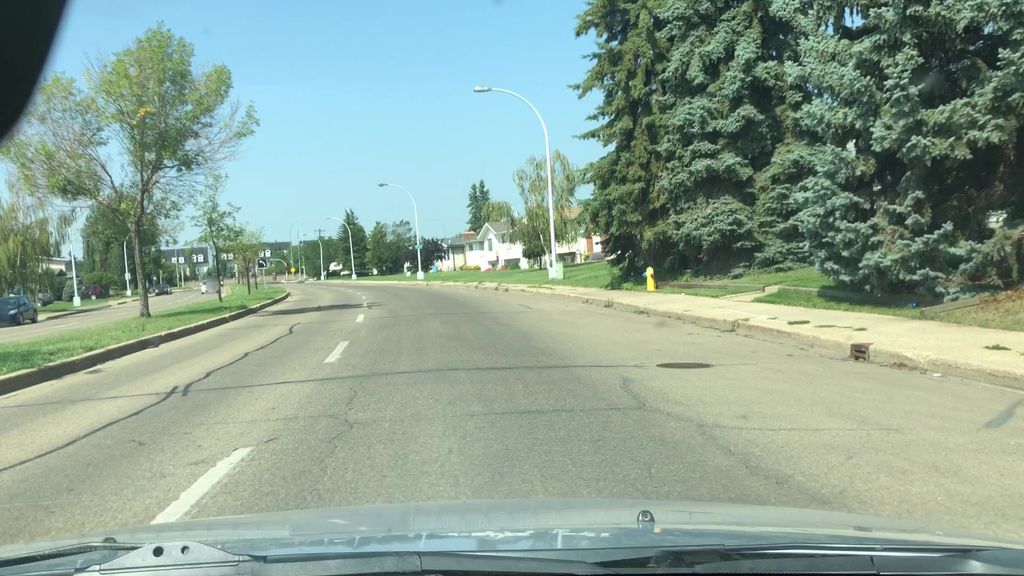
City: edmonton